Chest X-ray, PA view. Patient: 71 years old, sex M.
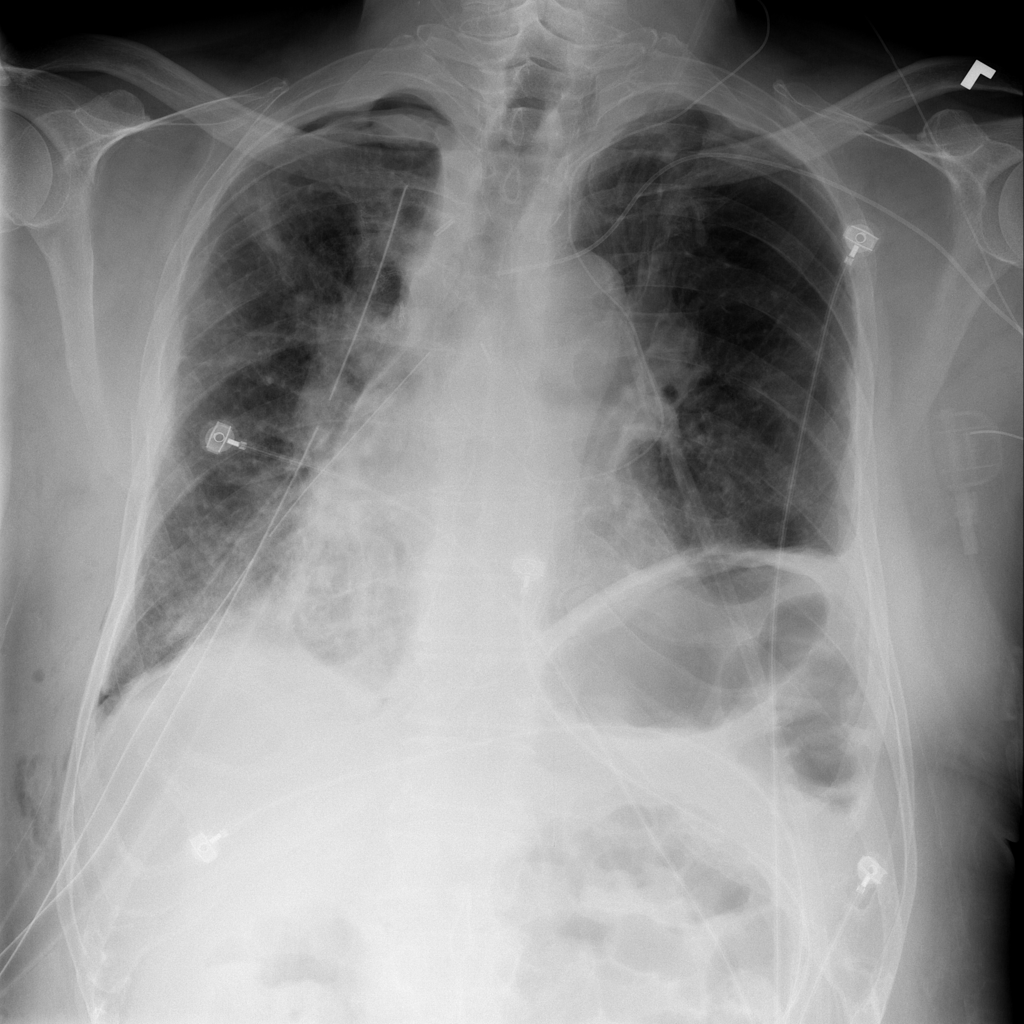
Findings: Emphysema, Pneumothorax